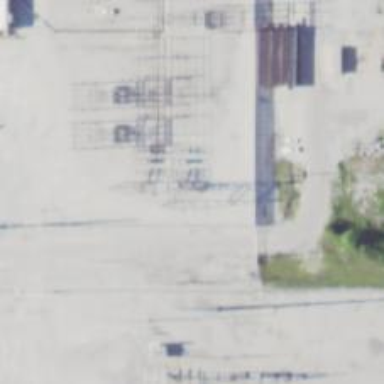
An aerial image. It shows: Power tower.